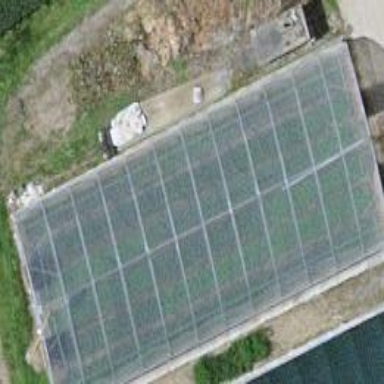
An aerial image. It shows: Greenhouse.